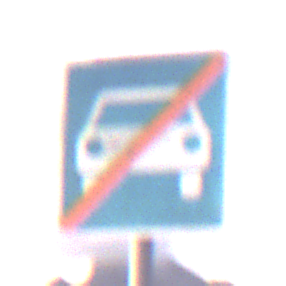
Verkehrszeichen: EndeKraftfahrstrasse
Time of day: Dawn
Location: Outdoor (RoadRail)
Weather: Clear
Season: NotSpecified
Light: Natural